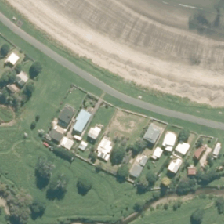
Land cover: urban_build_up